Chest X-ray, AP view. Patient: 33 years old, sex F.
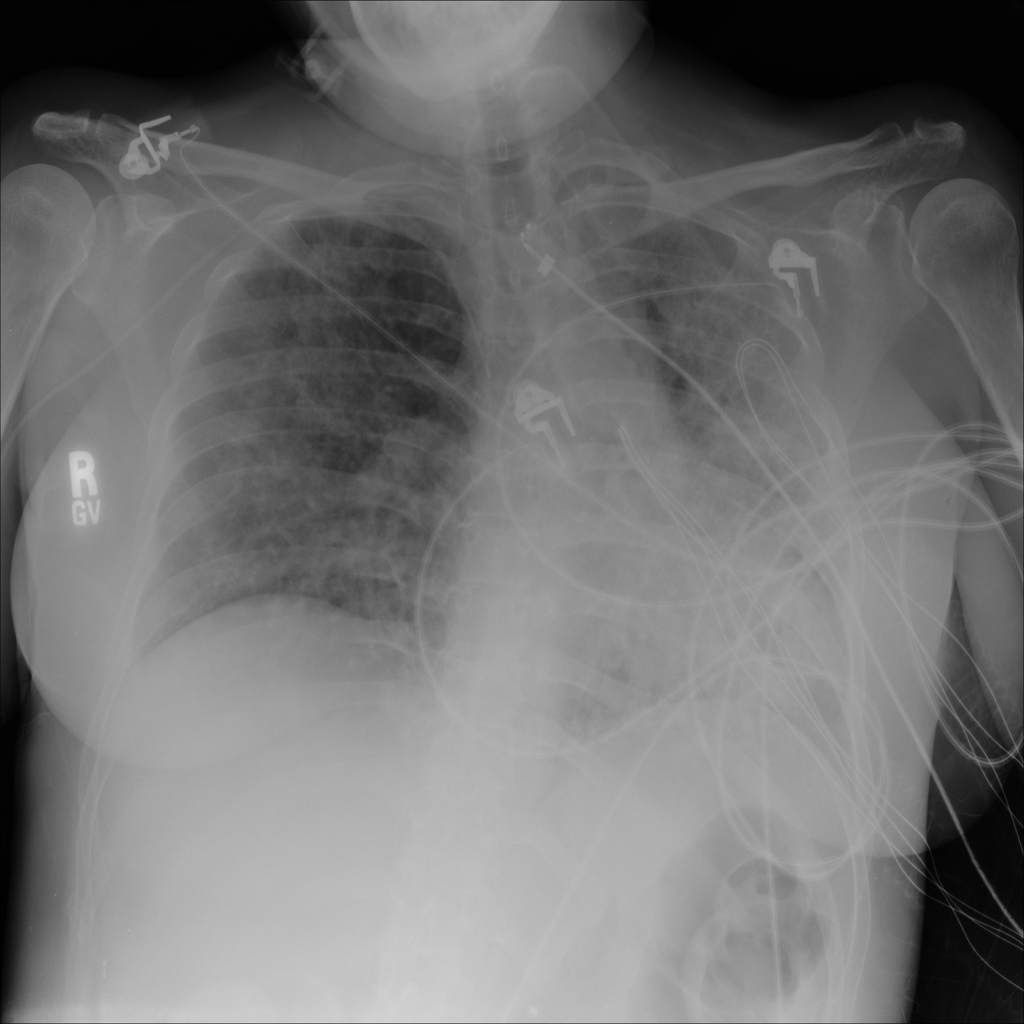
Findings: No Finding